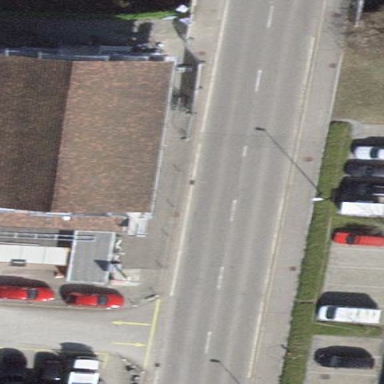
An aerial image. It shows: Industrial building housing car repair shop.